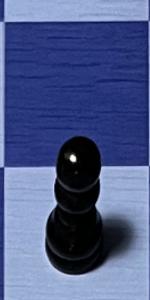
Label: Pawn_Black